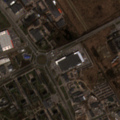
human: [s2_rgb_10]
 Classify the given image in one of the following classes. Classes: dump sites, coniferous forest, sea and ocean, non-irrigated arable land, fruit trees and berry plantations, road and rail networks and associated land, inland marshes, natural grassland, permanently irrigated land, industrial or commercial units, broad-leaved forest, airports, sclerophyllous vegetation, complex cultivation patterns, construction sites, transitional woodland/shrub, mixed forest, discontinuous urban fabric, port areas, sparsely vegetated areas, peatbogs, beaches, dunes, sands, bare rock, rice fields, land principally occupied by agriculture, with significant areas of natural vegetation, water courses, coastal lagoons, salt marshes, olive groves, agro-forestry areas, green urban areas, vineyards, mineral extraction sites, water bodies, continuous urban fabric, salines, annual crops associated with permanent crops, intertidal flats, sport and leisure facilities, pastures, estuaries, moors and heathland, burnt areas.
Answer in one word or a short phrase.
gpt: discontinuous urban fabric, industrial or commercial units, road and rail networks and associated land, pastures, complex cultivation patterns